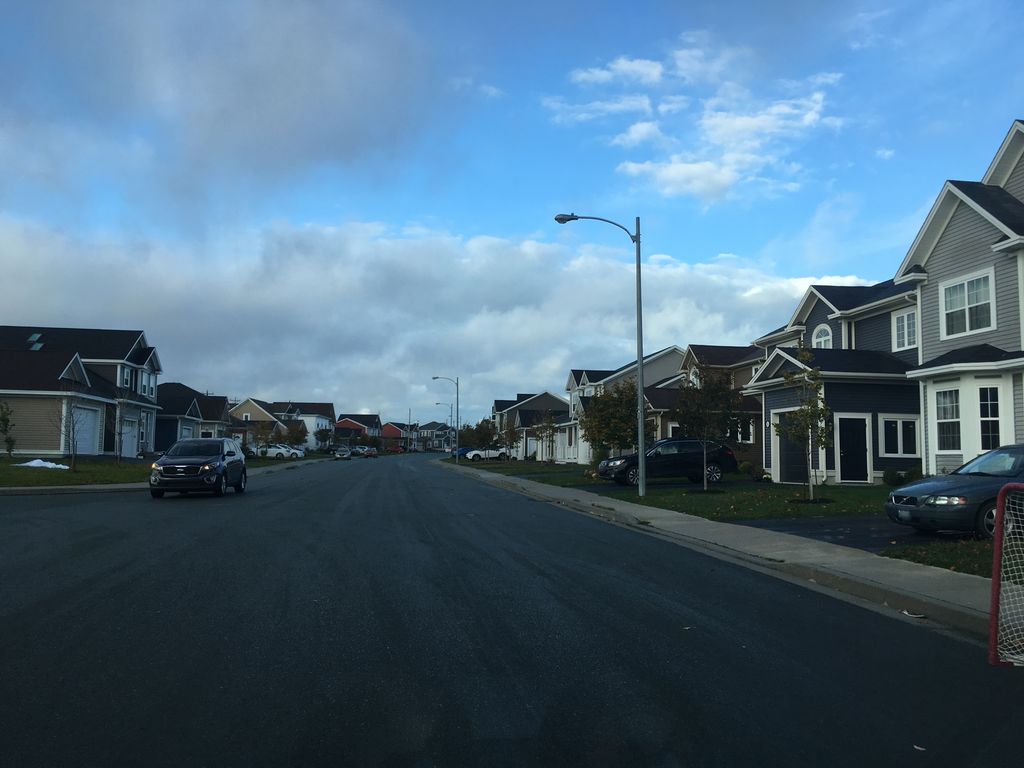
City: st_johns